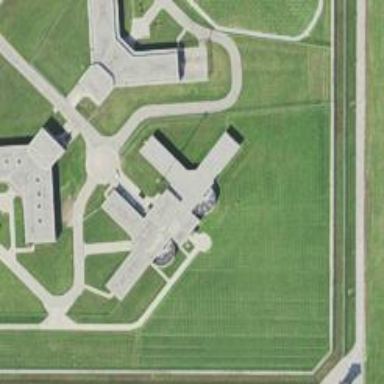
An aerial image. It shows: Prison building.